Question: I am using IntelliJ IDEA for a project which I develop on a laptop as well as on a desktop machine. Synchronizing the code via subversion and the built-in version-control-support is a no-brainer.
Since we have a lot of german comments in the code, I find my self adding words to the custom dictionary a lot which is necessary even though I installed a german dictionary, because in the german language you can build nearly infinite words by simple connecting existing words to each other. Now my problem is, that I will have to do the exact same thing again on the other machine, since the dictionary is not synchronized.
Is there a way to synchronize the added words? Put them into a file somehow, such that I can synchronize them with subversion? I didn't find anything in the Ide-Settings, there is only a list of words, but no text field to a file.

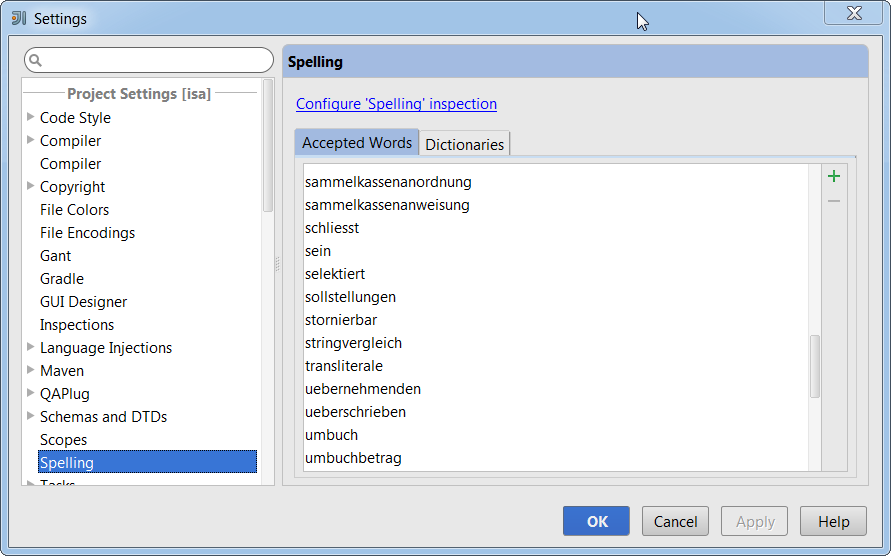
Answer: Check in your '.idea' folder the directory 'dictionaries' inside you will have a 'UserName.xml' file (mine is 'Marco.xml' for example) which contains your custom words.
Just put it in the vcs